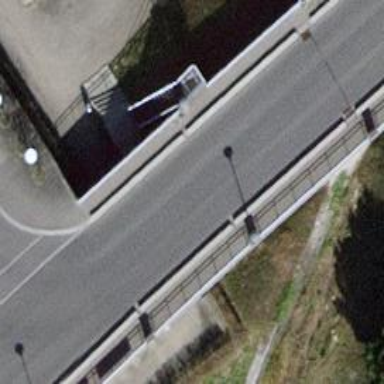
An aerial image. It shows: Set of steps on the road.